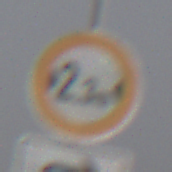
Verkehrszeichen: TatsaechlicheBreite2Komma3
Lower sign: RichtungsangabeDurchPfeile5
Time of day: MorningAfternoon
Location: Outdoor (Nature)
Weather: PartlyCloudy
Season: NotSpecified
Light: Natural